Question:
Here's the exact error I got when I try to create a new project in PyCharm. It won't let me create a project for some reason and I was wondering if anyone else ran into this problem and/or knows how to solve it. I have both Python 2.7 and GAE SDK installed.
> Select App Engine SDK directory
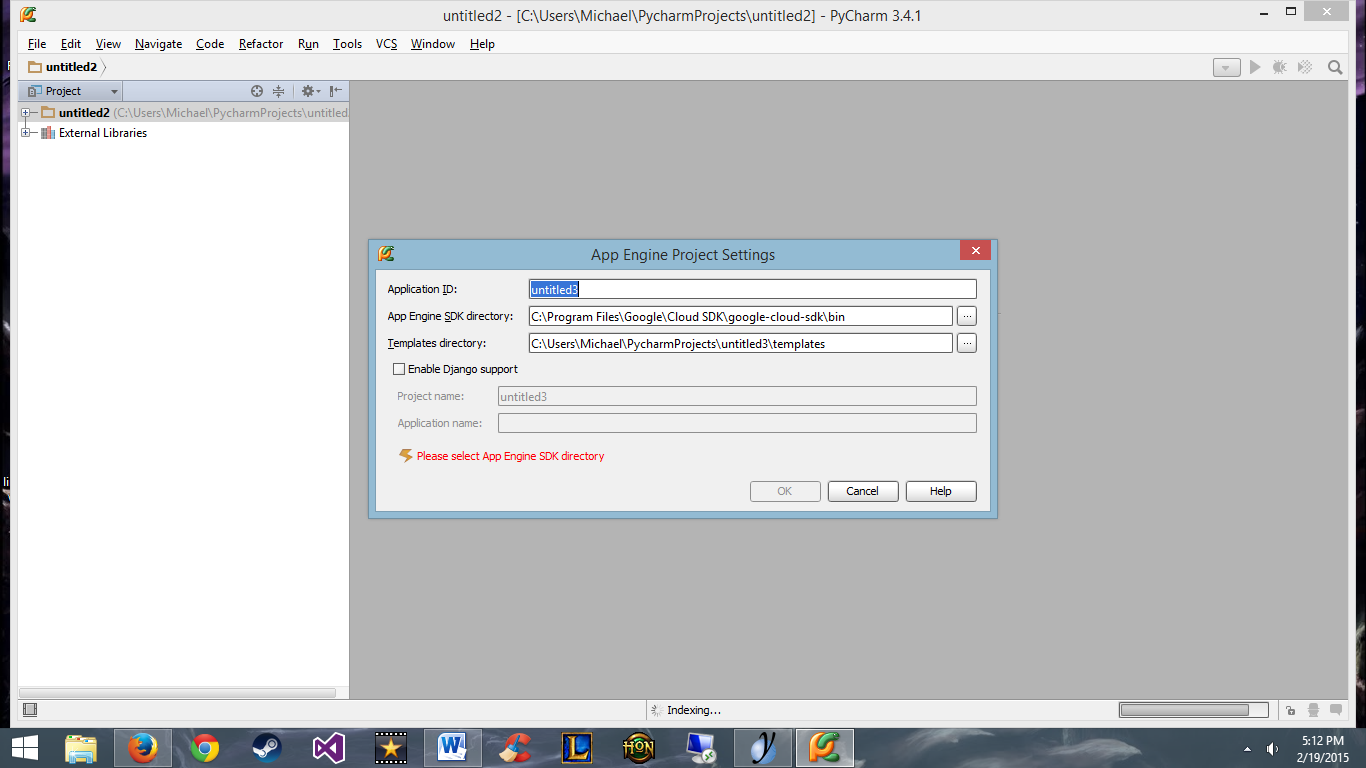
Answer: "Try pointing your SDK to google-cloud-sdk\platforms\google_appengine"
this worked!